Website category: sports
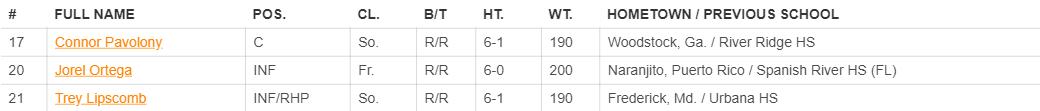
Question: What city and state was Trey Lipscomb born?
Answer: Frederick, Md.

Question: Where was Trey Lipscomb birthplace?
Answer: Frederick, Md.

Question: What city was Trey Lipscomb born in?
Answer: Frederick, Md.

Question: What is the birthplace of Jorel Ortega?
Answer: Naranjito, Puerto Rico

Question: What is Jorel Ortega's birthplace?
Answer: Naranjito, Puerto Rico

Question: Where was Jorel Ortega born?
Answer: Naranjito, Puerto Rico

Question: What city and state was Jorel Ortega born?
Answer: Naranjito, Puerto Rico

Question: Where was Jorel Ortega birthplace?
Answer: Naranjito, Puerto Rico

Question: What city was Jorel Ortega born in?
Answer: Naranjito, Puerto Rico

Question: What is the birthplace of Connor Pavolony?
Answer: Woodstock, Ga.

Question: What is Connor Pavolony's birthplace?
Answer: Woodstock, Ga.

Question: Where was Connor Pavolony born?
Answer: Woodstock, Ga.

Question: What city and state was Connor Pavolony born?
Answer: Woodstock, Ga.

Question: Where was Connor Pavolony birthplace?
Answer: Woodstock, Ga.

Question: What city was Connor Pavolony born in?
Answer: Woodstock, Ga.

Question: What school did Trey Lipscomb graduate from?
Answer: Urbana HS

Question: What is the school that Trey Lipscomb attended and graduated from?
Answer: Urbana HS

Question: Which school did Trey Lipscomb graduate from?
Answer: Urbana HS

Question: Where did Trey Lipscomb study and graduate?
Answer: Urbana HS

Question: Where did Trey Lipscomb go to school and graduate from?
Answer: Urbana HS

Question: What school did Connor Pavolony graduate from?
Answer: River Ridge HS

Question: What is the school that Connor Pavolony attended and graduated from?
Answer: River Ridge HS

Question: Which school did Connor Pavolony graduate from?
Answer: River Ridge HS

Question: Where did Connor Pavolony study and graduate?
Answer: River Ridge HS

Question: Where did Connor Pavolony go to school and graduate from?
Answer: River Ridge HS

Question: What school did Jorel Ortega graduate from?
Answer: Spanish River HS (FL)

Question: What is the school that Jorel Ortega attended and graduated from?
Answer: Spanish River HS (FL)

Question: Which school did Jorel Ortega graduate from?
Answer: Spanish River HS (FL)

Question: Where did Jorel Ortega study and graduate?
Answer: Spanish River HS (FL)

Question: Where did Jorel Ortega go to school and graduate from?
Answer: Spanish River HS (FL)